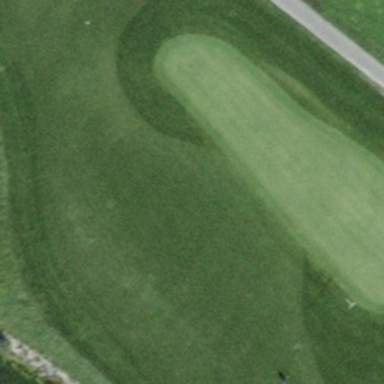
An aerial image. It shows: Grassy area used as driving range for golf.